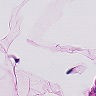
Metastatic tissue present: no